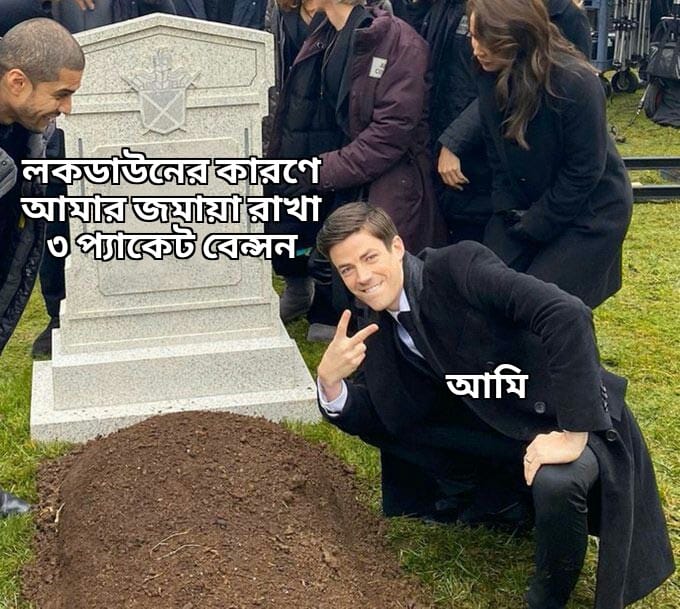
Text: লকডাউনের কারণে আমার জমায়া রাখা ৩ প্যাকেট বেন্সন আমি
Label: Non Hate